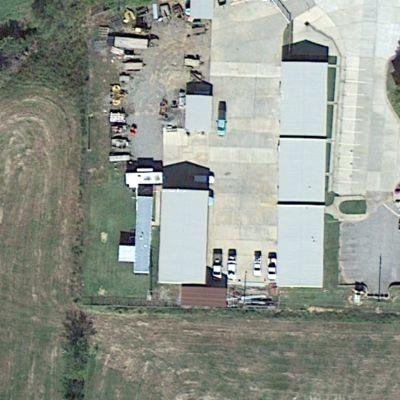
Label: Industry